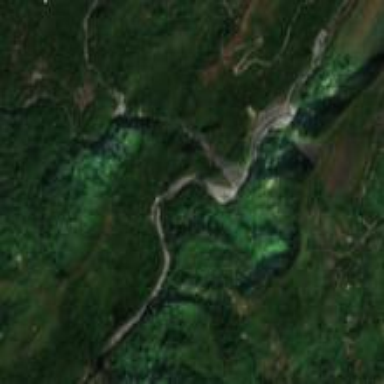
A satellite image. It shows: Beautiful river scene.